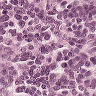
Metastatic tissue present: yes